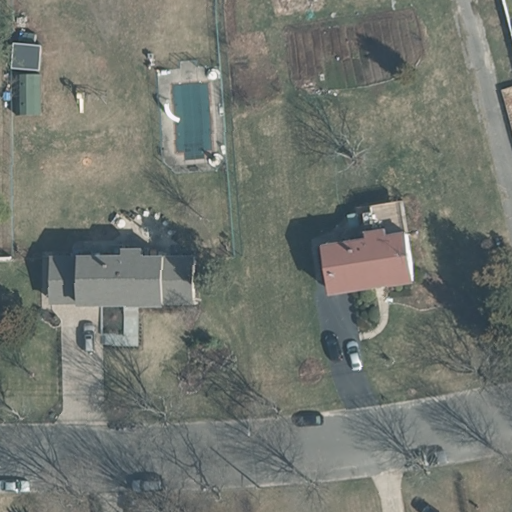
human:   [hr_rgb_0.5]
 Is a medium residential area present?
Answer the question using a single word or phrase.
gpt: no

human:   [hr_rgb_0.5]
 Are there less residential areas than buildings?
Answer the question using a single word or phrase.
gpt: yes

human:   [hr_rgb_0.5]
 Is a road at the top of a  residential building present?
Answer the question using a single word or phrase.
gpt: no

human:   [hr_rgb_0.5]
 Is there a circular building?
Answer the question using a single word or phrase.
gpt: no

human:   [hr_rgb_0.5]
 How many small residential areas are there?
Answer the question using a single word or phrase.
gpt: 0

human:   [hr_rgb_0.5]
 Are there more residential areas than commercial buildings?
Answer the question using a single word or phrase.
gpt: yes

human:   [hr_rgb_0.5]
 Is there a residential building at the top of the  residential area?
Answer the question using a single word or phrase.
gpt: no

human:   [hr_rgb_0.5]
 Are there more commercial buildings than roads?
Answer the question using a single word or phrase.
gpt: no

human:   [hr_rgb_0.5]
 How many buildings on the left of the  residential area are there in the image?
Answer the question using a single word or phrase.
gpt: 0

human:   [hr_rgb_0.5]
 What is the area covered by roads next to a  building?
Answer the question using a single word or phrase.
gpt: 0m2

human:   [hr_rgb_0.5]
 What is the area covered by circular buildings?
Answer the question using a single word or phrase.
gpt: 0m2

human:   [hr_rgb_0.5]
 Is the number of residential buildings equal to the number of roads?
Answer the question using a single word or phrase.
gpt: no

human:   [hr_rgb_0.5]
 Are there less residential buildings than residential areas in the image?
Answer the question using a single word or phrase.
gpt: no

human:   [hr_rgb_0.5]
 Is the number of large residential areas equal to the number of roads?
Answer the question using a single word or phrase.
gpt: yes

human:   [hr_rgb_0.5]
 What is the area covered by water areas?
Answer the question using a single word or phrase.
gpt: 0m2

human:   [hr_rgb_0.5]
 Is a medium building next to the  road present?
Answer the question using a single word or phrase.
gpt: yes

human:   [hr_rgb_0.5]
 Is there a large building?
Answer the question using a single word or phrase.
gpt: no

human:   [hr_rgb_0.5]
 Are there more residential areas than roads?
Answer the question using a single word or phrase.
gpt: no

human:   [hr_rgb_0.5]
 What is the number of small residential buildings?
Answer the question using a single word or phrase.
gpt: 0

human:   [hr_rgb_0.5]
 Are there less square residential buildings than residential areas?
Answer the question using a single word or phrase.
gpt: yes

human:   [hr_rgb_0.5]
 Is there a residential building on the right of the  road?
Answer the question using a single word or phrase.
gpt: yes

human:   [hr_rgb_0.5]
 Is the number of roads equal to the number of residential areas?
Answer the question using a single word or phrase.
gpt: yes

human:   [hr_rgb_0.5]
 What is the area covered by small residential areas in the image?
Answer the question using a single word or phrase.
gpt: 0m2

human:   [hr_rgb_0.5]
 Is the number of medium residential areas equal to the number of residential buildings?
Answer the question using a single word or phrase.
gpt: no

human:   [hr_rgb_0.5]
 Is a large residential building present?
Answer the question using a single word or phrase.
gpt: no

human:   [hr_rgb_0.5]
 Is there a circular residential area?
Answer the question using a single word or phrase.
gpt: no

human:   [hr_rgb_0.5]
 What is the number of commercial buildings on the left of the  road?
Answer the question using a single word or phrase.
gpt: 0

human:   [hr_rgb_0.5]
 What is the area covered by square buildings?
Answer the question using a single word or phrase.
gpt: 0m2

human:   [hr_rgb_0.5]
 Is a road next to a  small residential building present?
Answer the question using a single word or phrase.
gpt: no

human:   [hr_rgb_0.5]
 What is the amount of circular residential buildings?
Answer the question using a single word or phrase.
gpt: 0

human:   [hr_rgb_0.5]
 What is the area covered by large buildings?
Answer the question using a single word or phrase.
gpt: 0m2

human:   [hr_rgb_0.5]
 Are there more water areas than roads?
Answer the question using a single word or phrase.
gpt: no

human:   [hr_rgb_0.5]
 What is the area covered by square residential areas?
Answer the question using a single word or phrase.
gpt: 0m2

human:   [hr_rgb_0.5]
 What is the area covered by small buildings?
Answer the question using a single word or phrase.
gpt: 0m2

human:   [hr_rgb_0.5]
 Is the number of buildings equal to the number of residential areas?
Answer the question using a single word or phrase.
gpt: no

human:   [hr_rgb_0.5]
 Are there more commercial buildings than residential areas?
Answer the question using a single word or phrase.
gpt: no